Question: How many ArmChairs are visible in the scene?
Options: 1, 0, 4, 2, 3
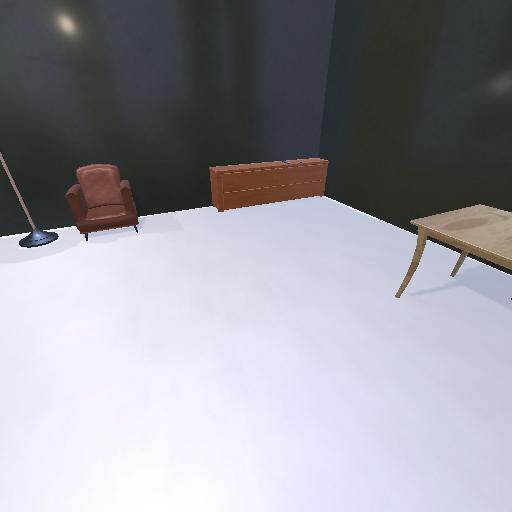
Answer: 1